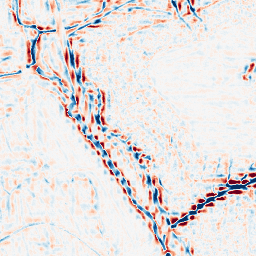
Category: wavelet
Decomposition family: wavelet_reverse_biorthogonal
Decomposition parameters: wavelet: rbio1.3
level: 3
Upsampling method: quartic
Upsampling parameters: scale: 2
Upsampling scale: 2